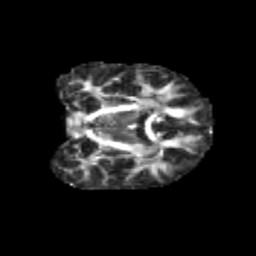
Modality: FA
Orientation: coronal
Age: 11
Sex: female
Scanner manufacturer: siemens
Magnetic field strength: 3 T
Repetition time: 3.8 s
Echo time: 0.07 s